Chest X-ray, PA view. Patient: 59 years old, sex M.
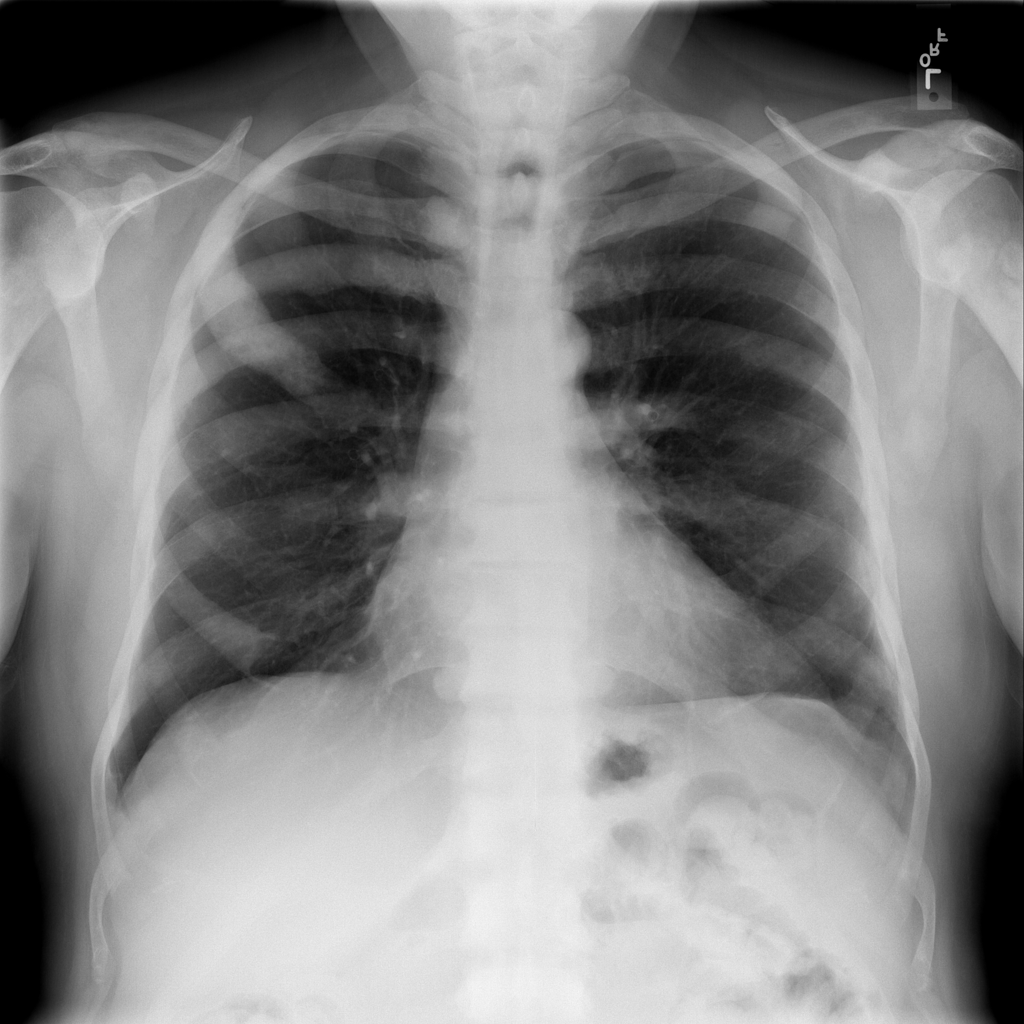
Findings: No Finding